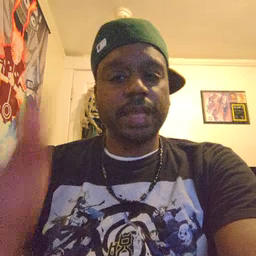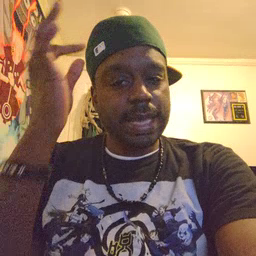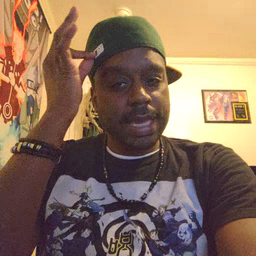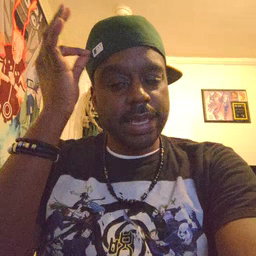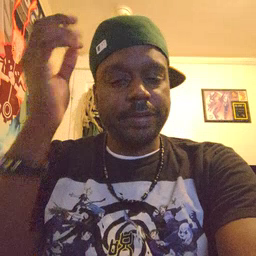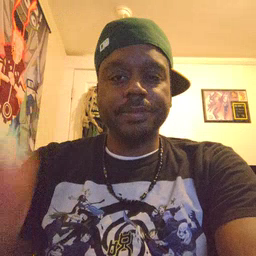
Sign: hair